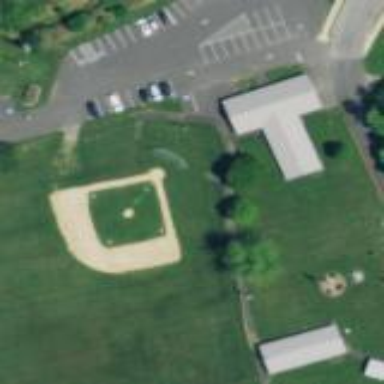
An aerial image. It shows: Baseball pitch for leisure land.